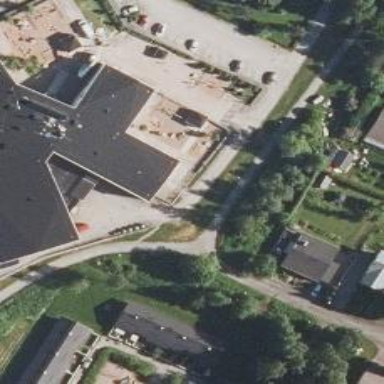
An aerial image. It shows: Kindergarten.